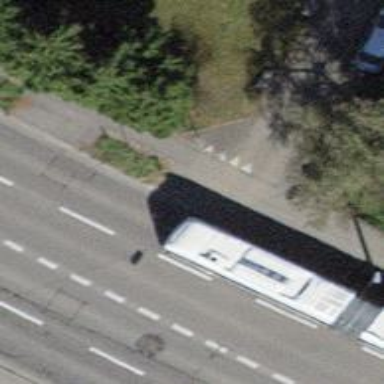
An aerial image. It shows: Unmarked crossing with traffic calming table.